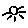
Label: sun